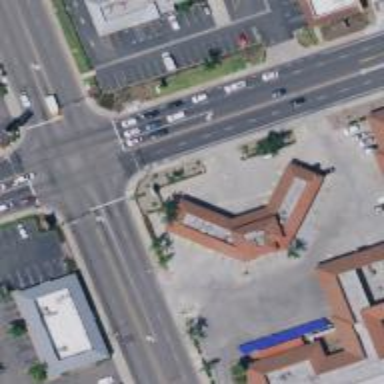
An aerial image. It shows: Car wash facility located inside building.